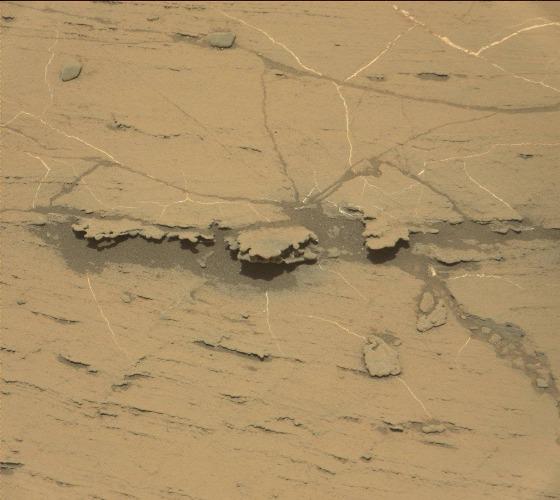
Terrain classes present: Bedrock, Gravel / Sand / Soil, Rock, Shadow